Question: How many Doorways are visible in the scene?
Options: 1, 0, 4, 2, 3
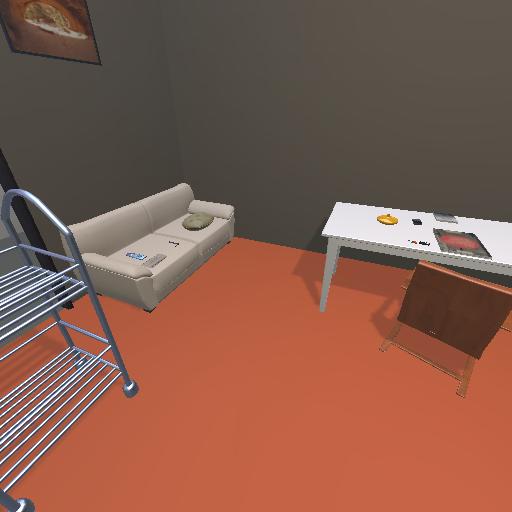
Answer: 1